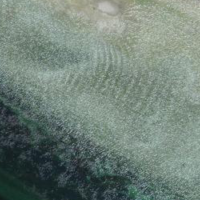
EUNIS habitat code: 15
Species observed at this site:
Chelidonium majus